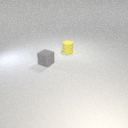
small yellow rubber cylinder to the right of small gray rubber cube